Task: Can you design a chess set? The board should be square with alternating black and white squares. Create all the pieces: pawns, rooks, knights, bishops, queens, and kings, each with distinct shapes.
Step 431:
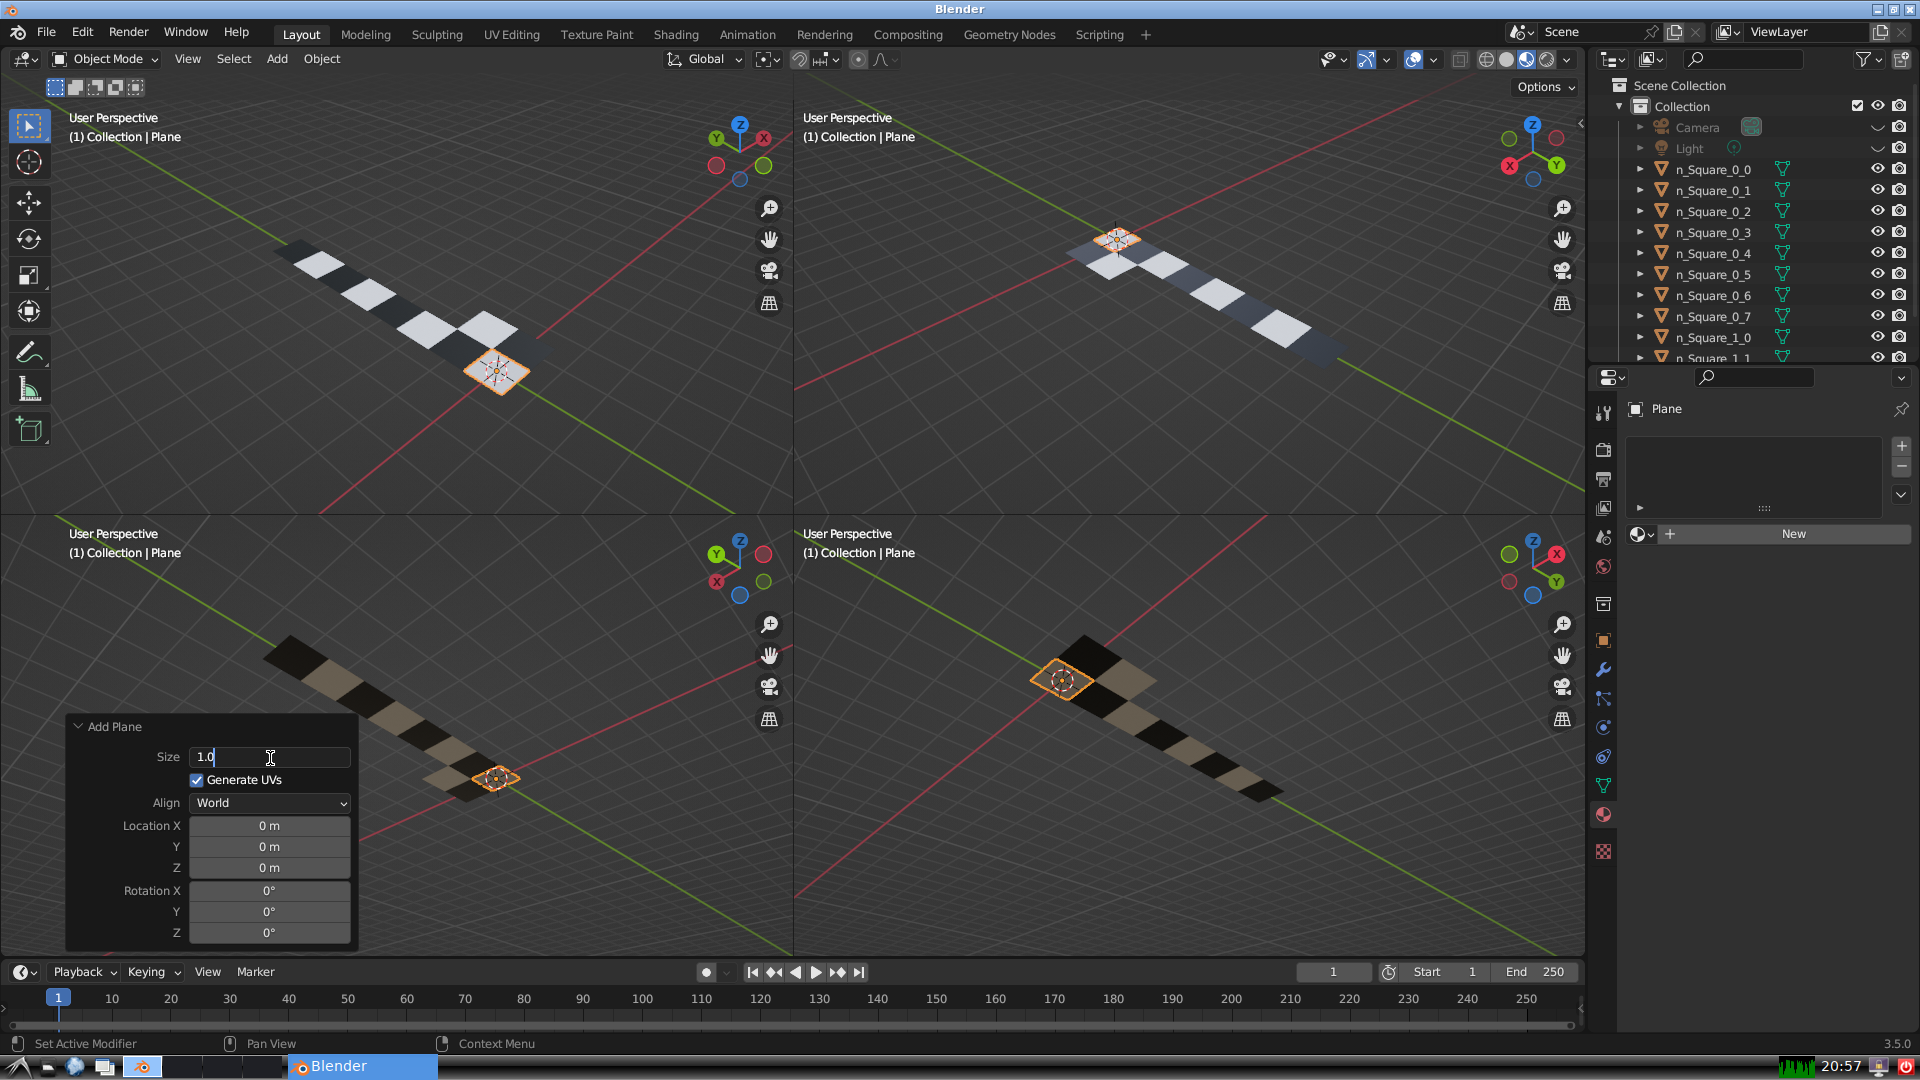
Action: {"key_press": ['Return']}